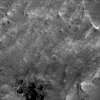
Atmospheric dust classification: not_dusty